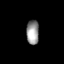
Tissue: skin
Cell type: Epithelial cells
Senescence score: 0.2429
Nuclear area (px): 299
Mean DAPI intensity: 150.91